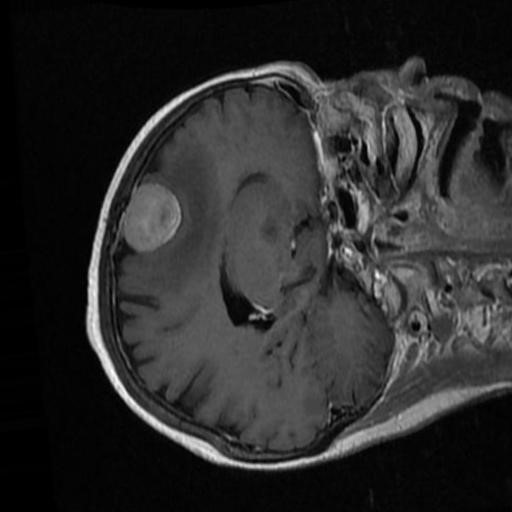
Label: brain_menin